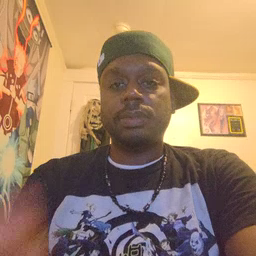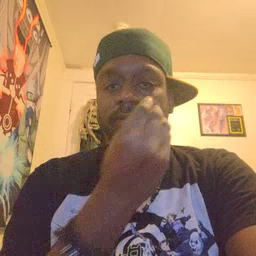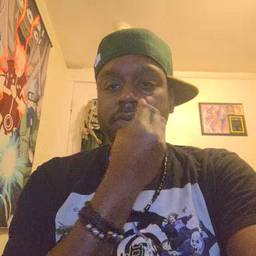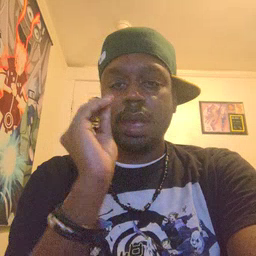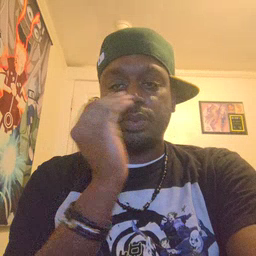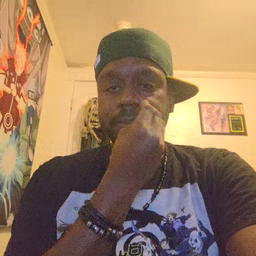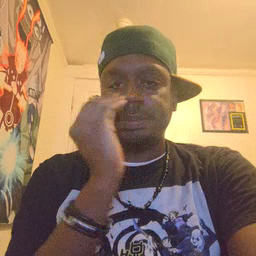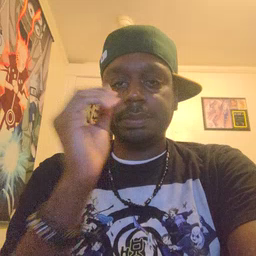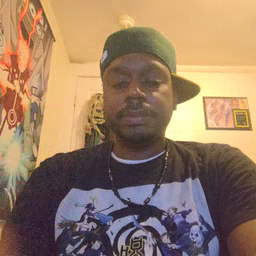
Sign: flower